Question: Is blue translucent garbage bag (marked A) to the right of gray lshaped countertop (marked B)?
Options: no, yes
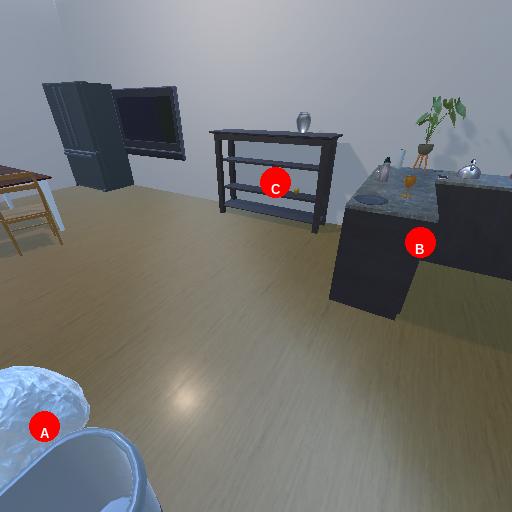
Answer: no